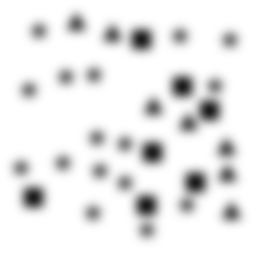
Squares: 7
Triangles: 7
Stars: 16
Total shapes: 30